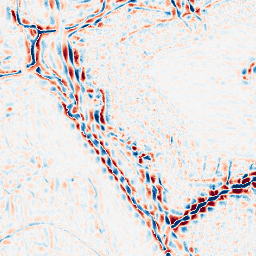
Category: wavelet
Decomposition family: wavelet_biorthogonal
Decomposition parameters: wavelet: bior4.4
level: 3
Upsampling method: quartic
Upsampling parameters: scale: 4
Upsampling scale: 4